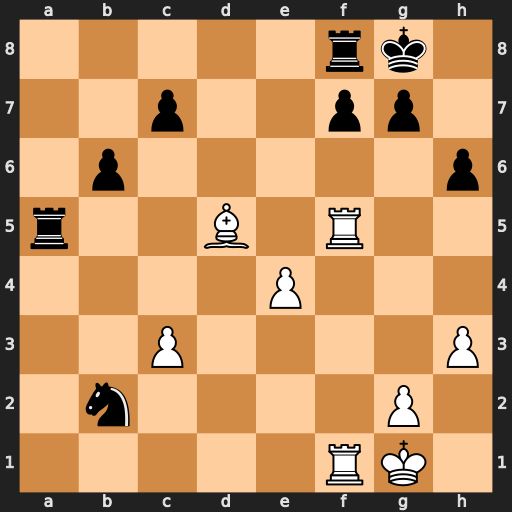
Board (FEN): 5rk1/2p2pp1/1p5p/r2B1R2/4P3/2P4P/1n4P1/5RK1
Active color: w
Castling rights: -
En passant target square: -
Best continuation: Bxf7+ Kh8 Rxa5 bxa5 e5